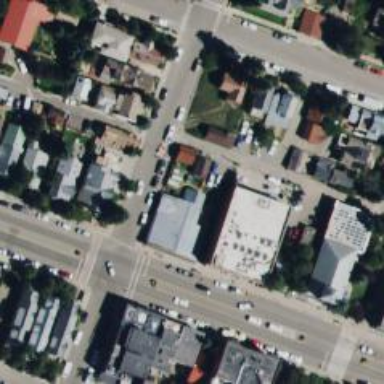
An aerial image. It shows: Pharmacy providing healthcare services.